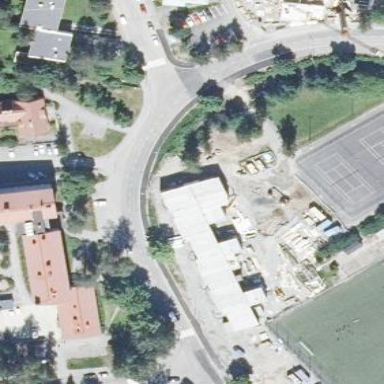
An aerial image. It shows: Kindergarten building.